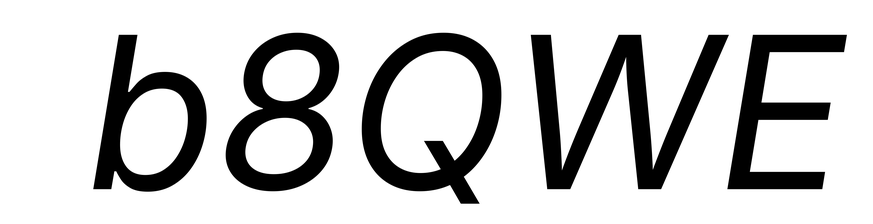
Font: Inter-Italic_Italic